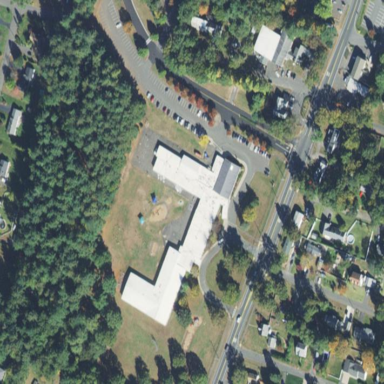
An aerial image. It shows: School.